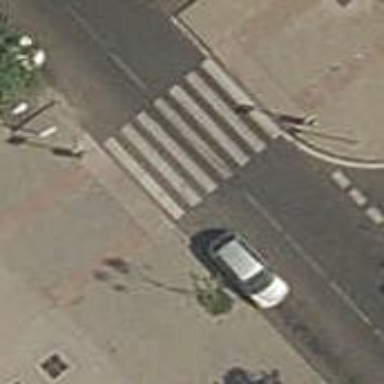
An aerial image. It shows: Uncontrolled zebra crossing on the road.